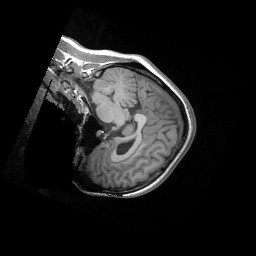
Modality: T1w
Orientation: sagittal
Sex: female